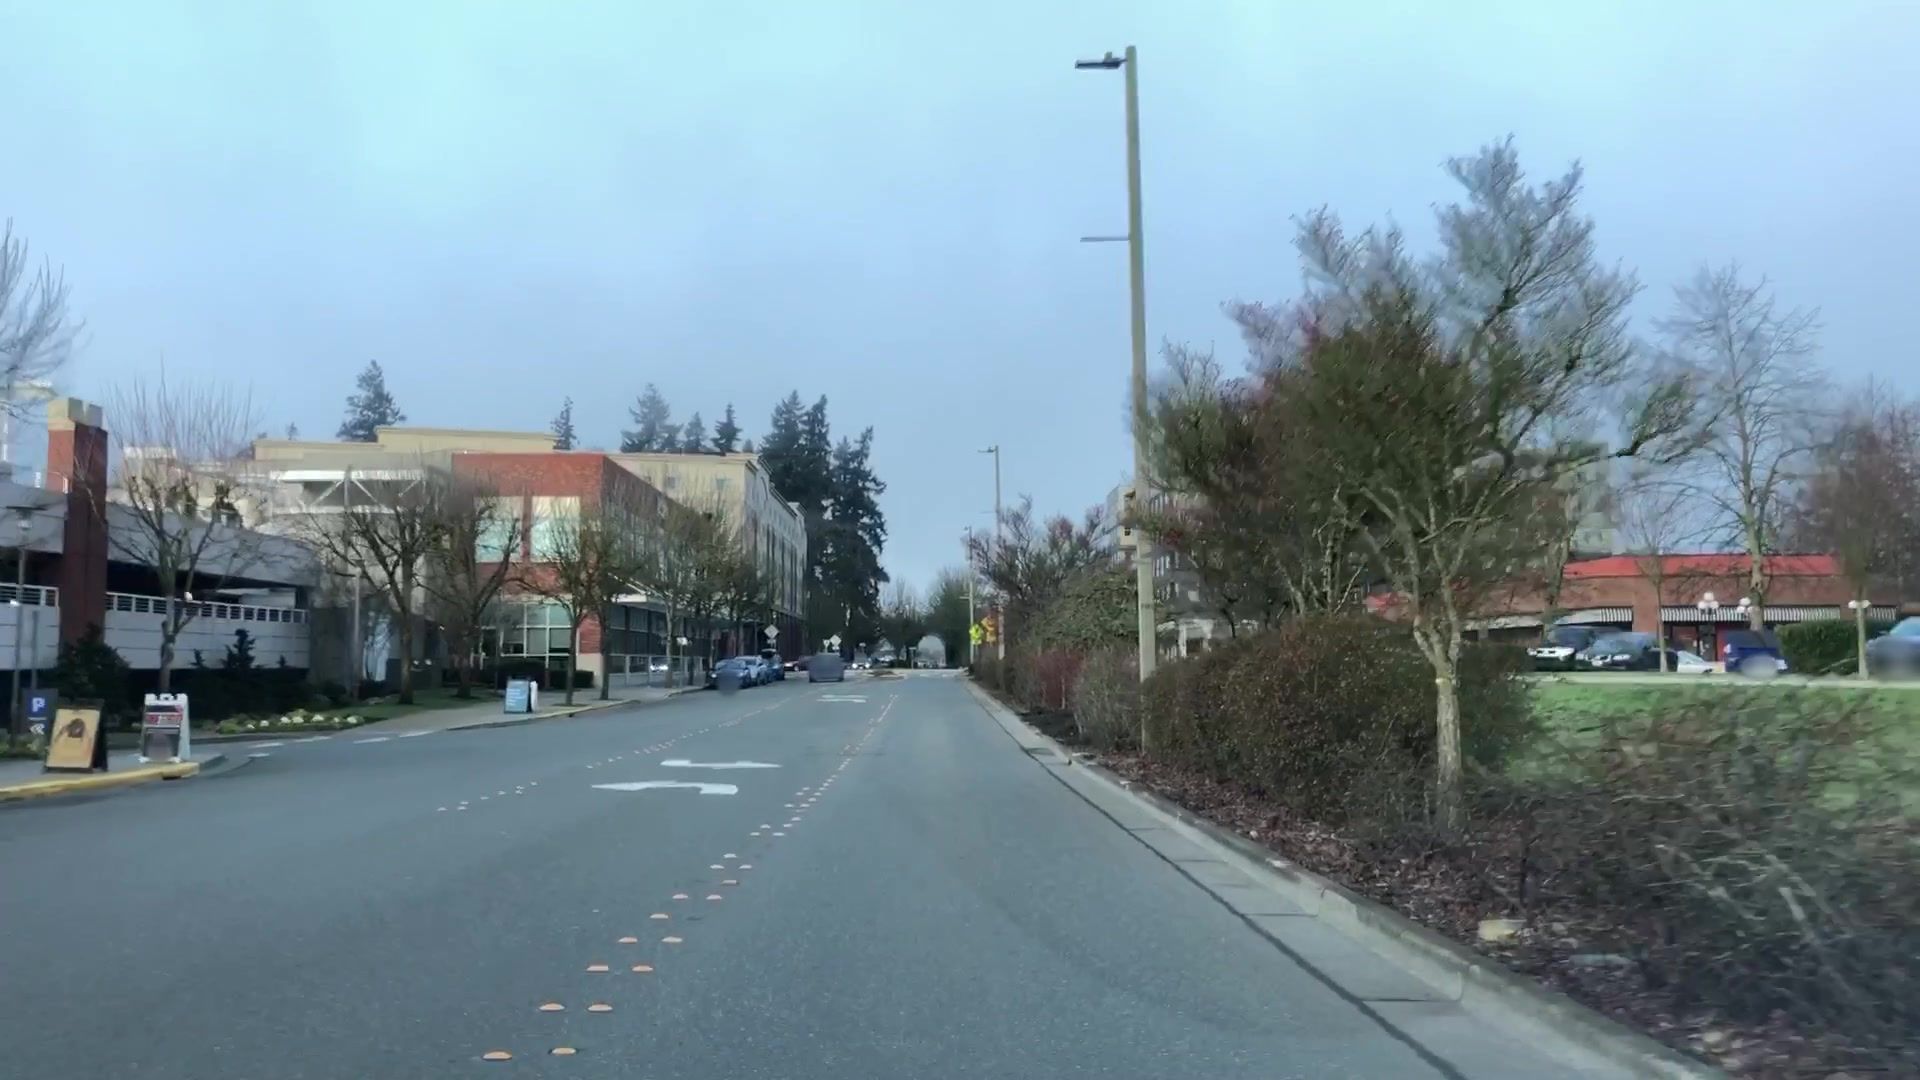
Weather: snowy
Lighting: day
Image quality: good
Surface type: driving surface
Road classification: tertiary
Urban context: urban centre
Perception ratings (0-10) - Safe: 3.45, Lively: 3.61, Beautiful: 6.78, Boring: 4.13, Depressing: 5.13, Wealthy: 7.07